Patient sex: F
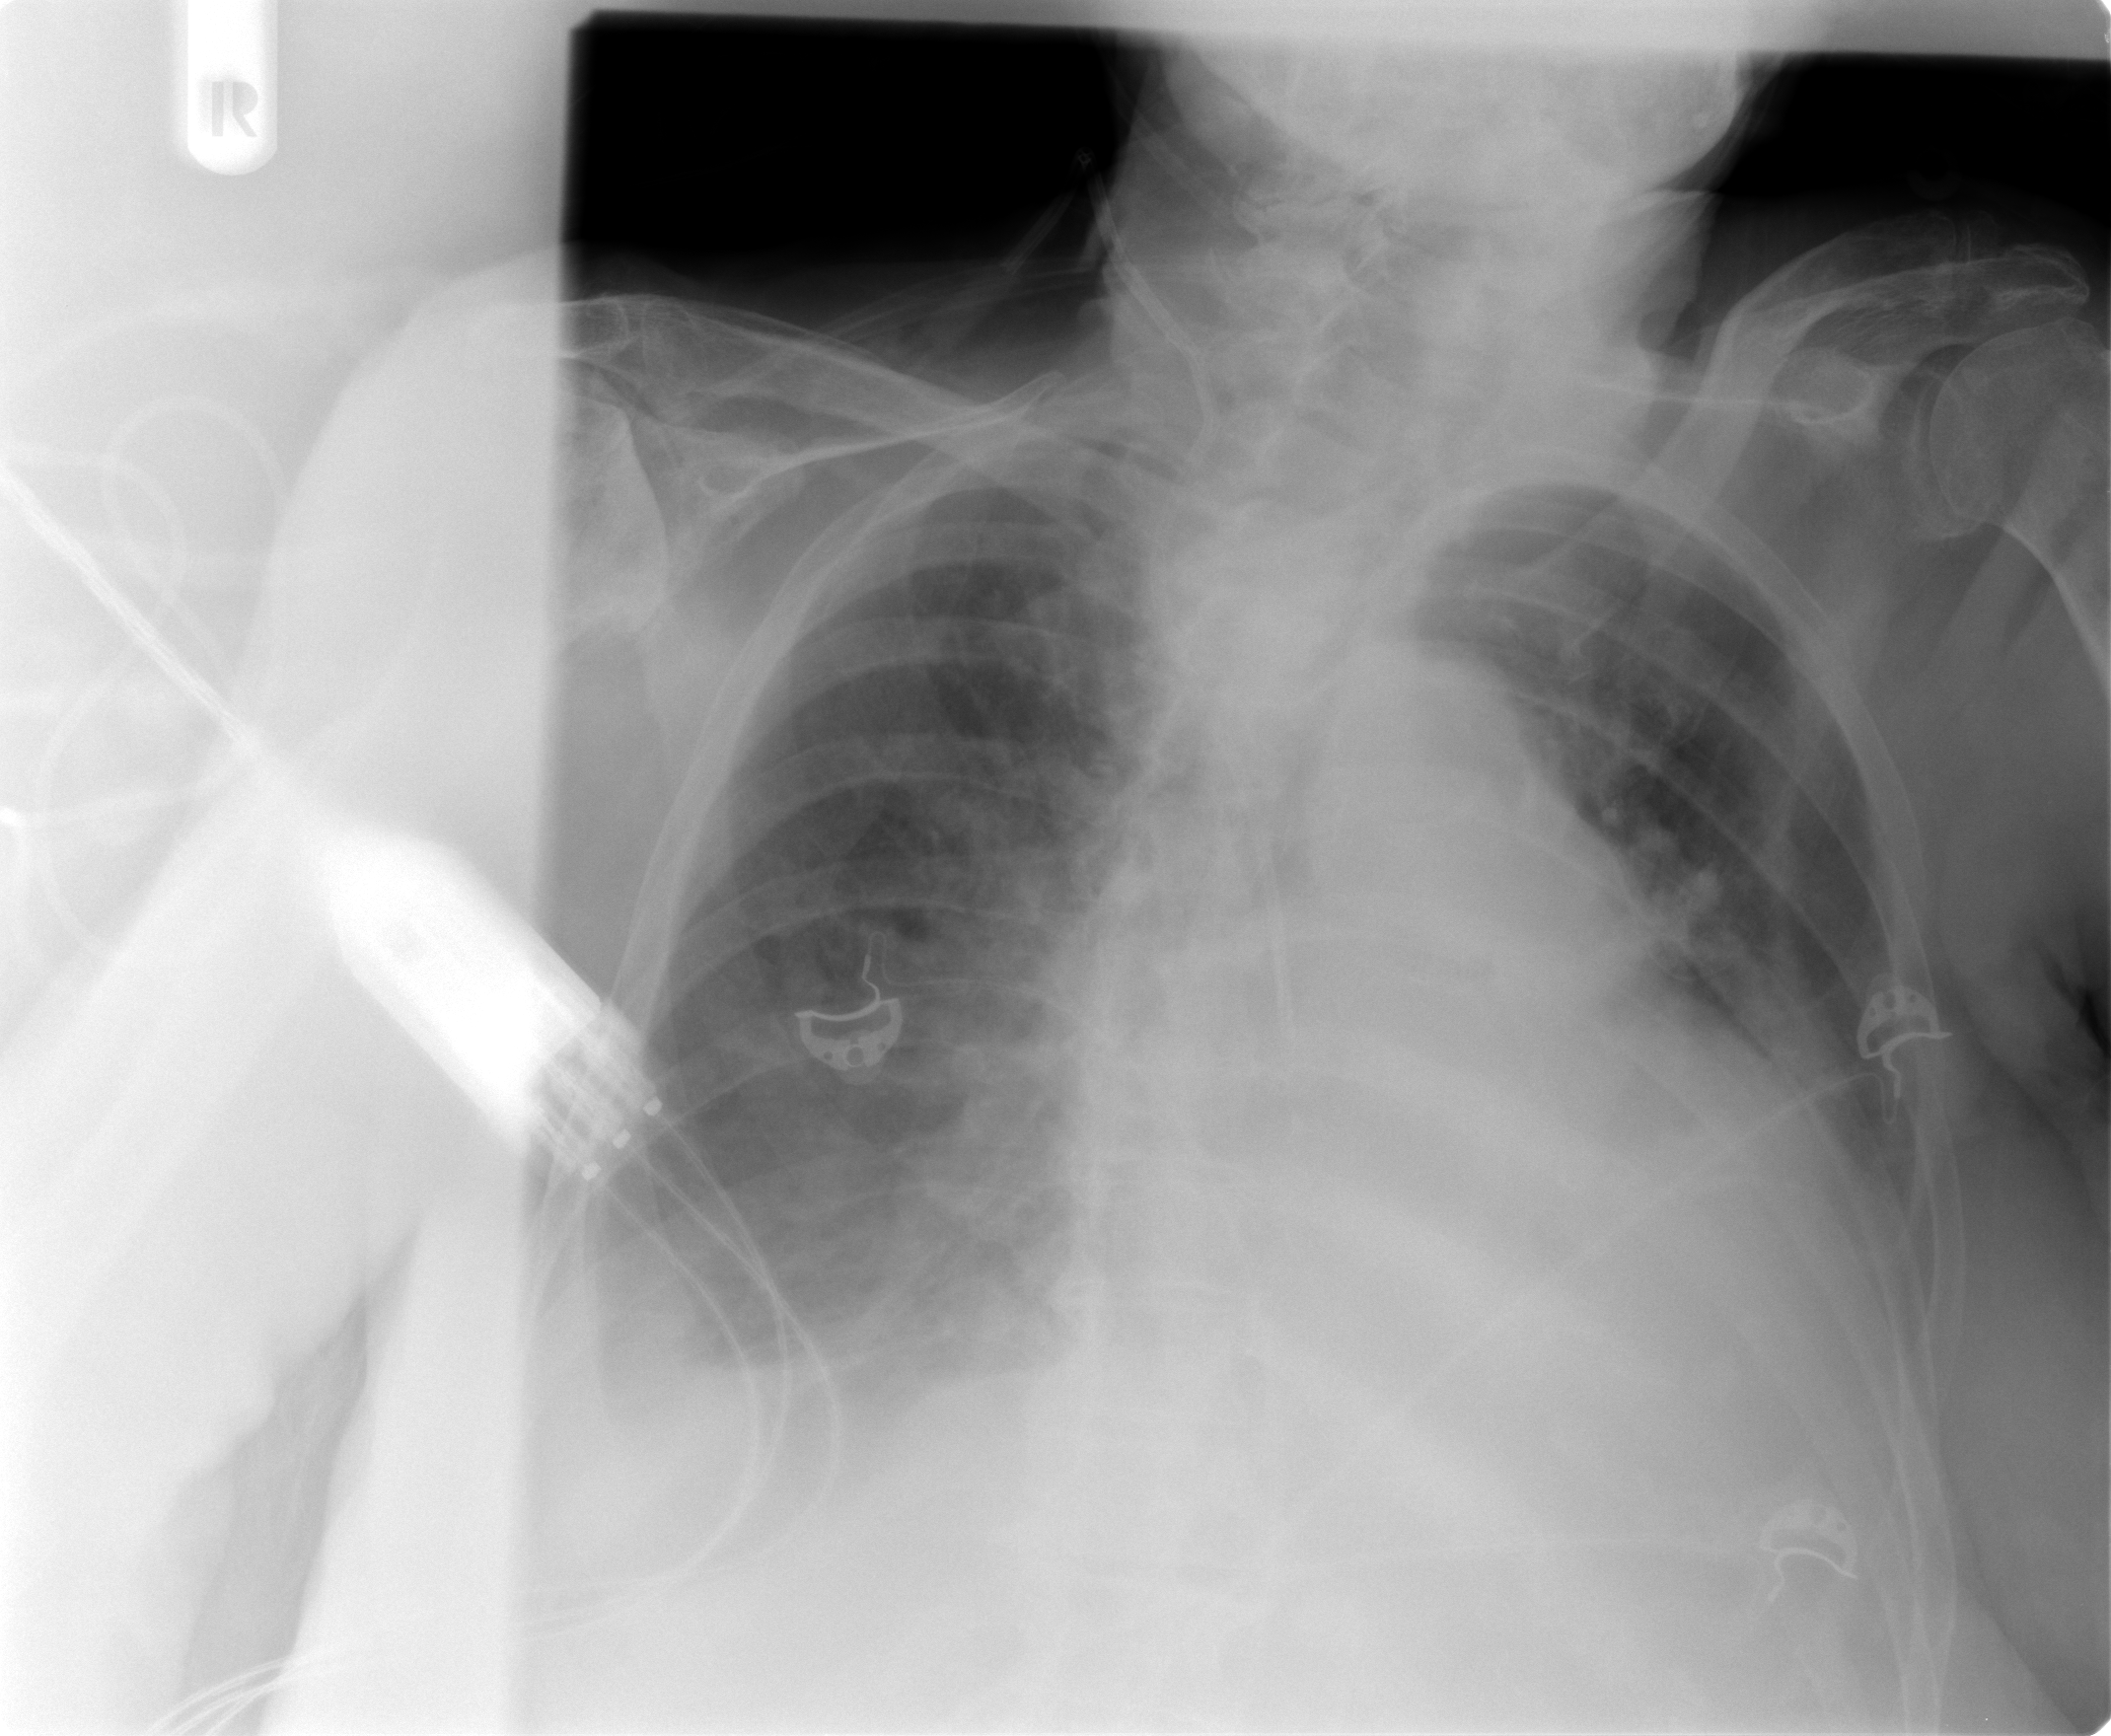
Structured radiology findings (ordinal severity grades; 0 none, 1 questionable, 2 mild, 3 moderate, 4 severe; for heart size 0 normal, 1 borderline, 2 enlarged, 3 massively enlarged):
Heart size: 2
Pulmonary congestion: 3
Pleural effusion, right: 2
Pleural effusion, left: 2
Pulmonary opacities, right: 3
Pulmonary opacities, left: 0
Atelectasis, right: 2
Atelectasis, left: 2